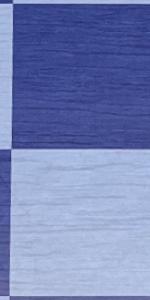
Label: Empty